Question: [
I can't figure out what my Arduino is picking up on. The waves seem to be fairly consistent, and this is representing data from the analog pins. The blue is A5, which has a copper wire sticking out to function as an antenna.
Does anyone have any ideas? Does anyone know? The signal seems to get clearer when I get closer, but it doesn't matter how far away I get.
My code is:
'''
void setup() {
Serial.begin(9600);
}
void loop() {
Serial.print("a = ");
Serial.print(analogRead(0));
Serial.print(' ');
Serial.print("b = ");
Serial.print(analogRead(1));
Serial.print(' ');
Serial.print("c = ");
Serial.print(analogRead(2));
Serial.print(' ');
Serial.print("d = ");
Serial.print(analogRead(3));
Serial.print(' ');
Serial.print("e = ");
Serial.print(analogRead(4));
Serial.print(' ');
Serial.print("f = ");
Serial.print(analogRead(5));
Serial.println();
}
'''
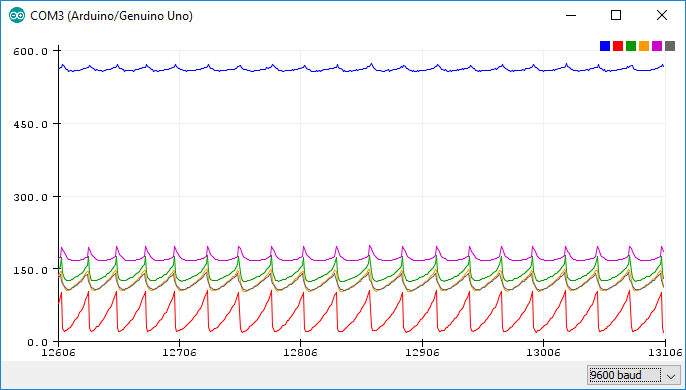
Answer: You are just picking up garbage (EMI?) with that wire. Just inserting a wire into your Arduino doesn't mean you have a antenna. Antenna's have specific impedances in order to work at discrete frequencies.
On logical pins you usually use pull-ups or pull-downs in order to avoid that sort of things (floating states).
It would be interesting to know if the 600 you are measuring is millivolts or microvolts. I guess it is microvolts...
Have you considered <URL> in case you want to get rid of it?